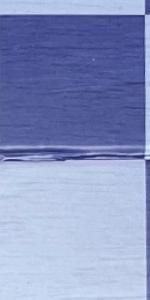
Label: Empty